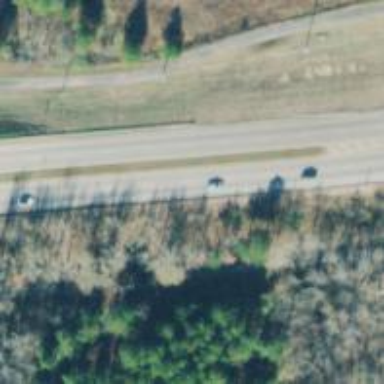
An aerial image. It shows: Trunk highway.